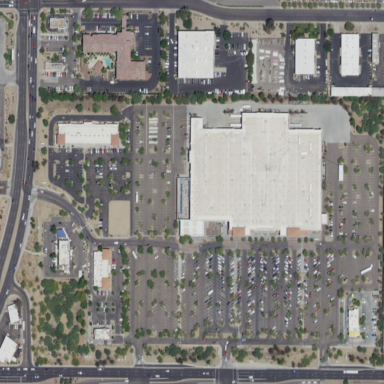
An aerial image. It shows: Retail area.